Field crop: maize
Growth stage: 2
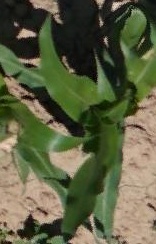
Species: maize